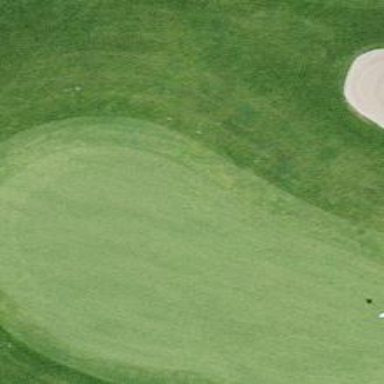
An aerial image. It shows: Green golf area with grass land use.